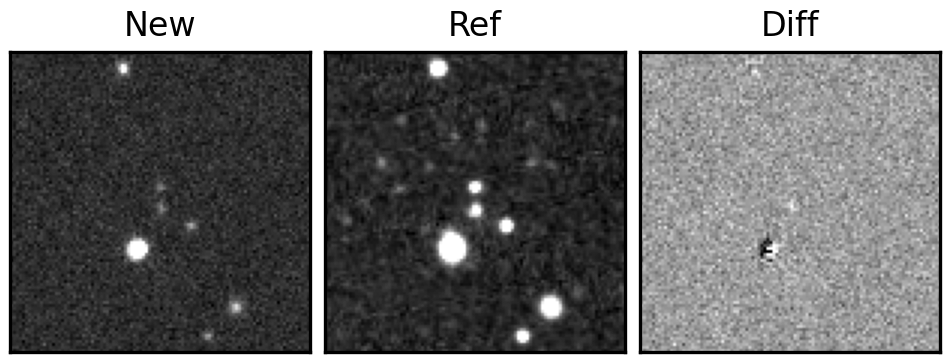
Label: real